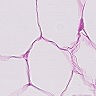
Metastatic tissue present: no